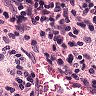
Metastatic tissue present: no